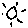
Label: sun